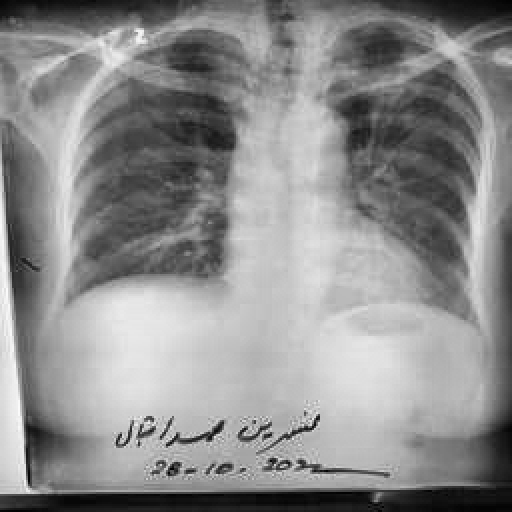
Finding: TUBERCULOSIS